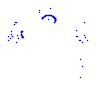
Particle: pion